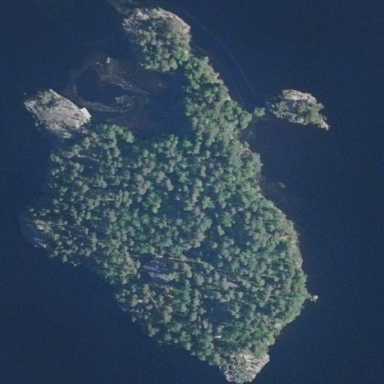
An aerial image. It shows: Islet covered with woodland.